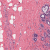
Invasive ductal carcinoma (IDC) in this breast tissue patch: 0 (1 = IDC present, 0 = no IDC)